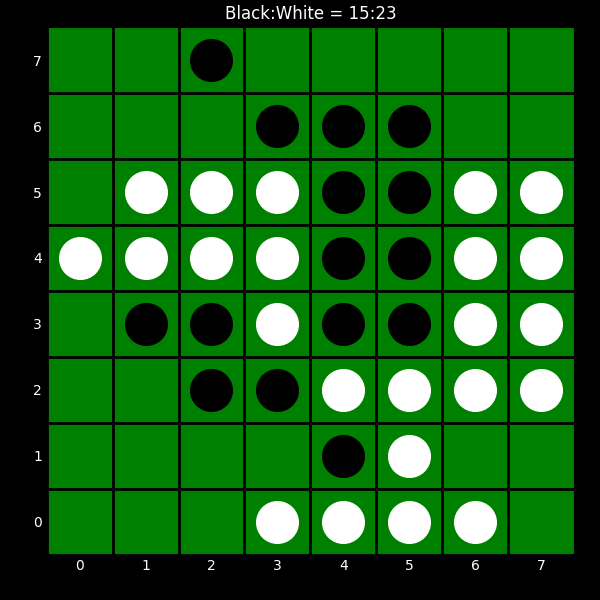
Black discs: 15
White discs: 23